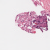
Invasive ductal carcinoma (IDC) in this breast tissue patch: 0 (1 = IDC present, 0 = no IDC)